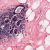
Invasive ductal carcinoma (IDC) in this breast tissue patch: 0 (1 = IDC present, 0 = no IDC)